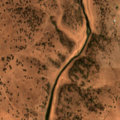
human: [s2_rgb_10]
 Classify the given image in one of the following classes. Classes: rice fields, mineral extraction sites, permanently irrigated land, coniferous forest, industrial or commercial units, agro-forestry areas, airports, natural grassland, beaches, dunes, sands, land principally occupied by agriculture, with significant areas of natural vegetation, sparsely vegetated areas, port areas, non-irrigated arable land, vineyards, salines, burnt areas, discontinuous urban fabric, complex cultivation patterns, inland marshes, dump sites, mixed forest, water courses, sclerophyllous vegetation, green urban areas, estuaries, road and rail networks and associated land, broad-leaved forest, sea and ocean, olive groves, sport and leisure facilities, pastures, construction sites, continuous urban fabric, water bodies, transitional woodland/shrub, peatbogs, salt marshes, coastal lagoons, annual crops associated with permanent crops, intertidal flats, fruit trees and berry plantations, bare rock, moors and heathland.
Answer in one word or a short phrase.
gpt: non-irrigated arable land, pastures, agro-forestry areas, water bodies